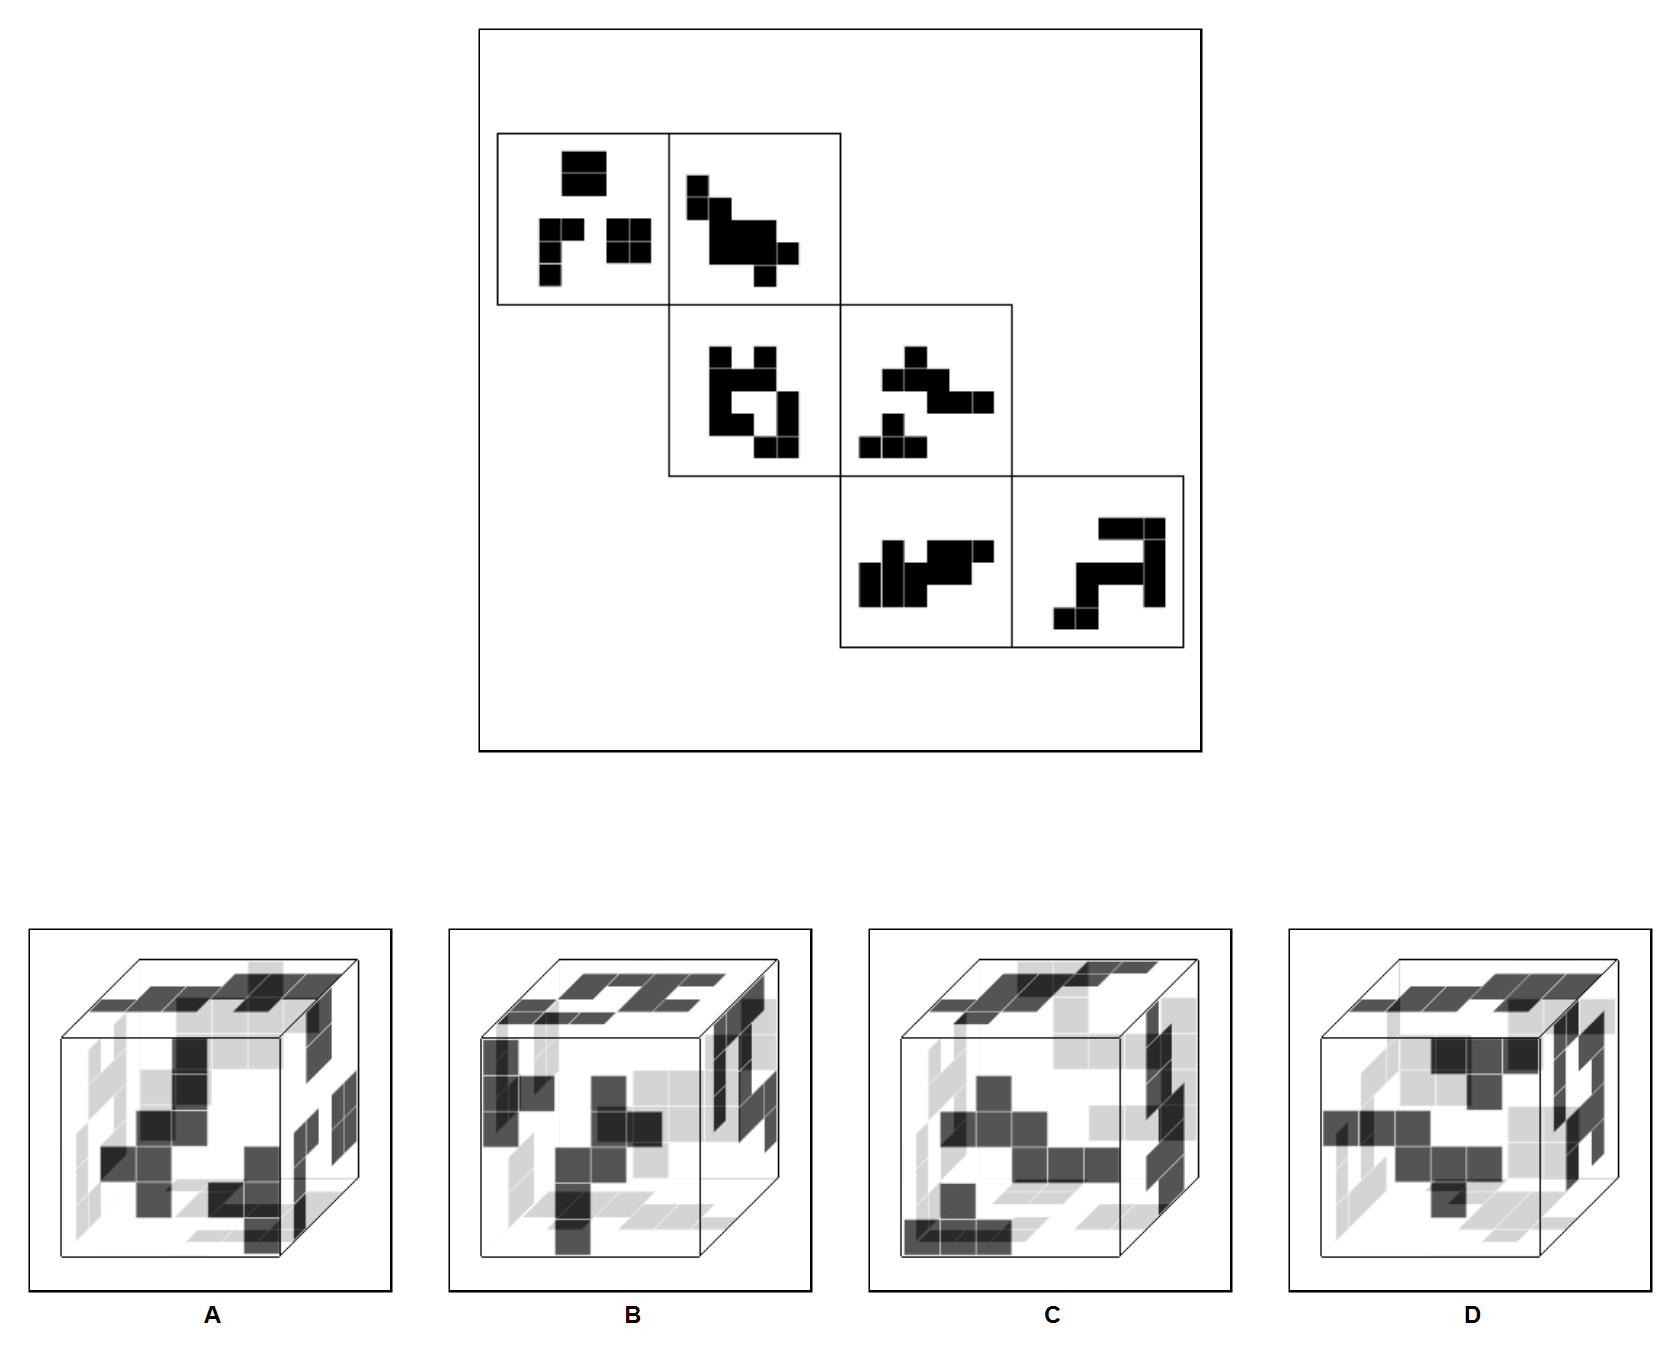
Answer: D